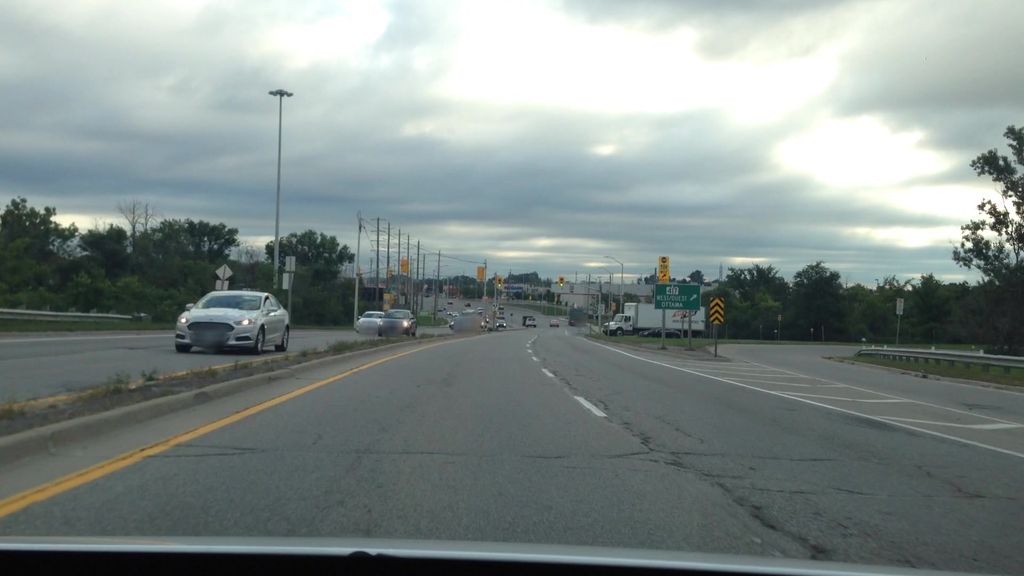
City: ottawa-gatineau